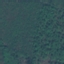
Land use / land cover class: Forest